Question: Question is: how to write convention that prevents deleting entity reference if it inherits from type 'Root'?
---
I'm using fluent nhibernate and it's auto mapping feature. Turned on cascading delete by default.
Everything was really cool until I finally hit case when I need to actually delete aggregate root that references another one.
I got roots 'User' and 'Application'. 'User' registers 'Applications'. If it's registered by mistake, there is small time gap in which 'User' with role 'Admin' can remove it (I'm kind a sure I won't ever need that data).
When 'User' removes 'Application', because of cascading delete, nhibernate removes 'User' itself (what an irony...).
---
I'm unsure how to specify SaveUpdate cascading for Application->User association only:

---
Does the trick:
'''
m.References(x=>x.RegisteredBy).Cascade.SaveUpdate(); //RegisteredBy.Type==User
'''
Additionally, told fnh where to look for overrides:
'''
var m=new AutoPersistenceModel(storeCfg);
m.UseOverridesFromAssembly(assembly);
'''
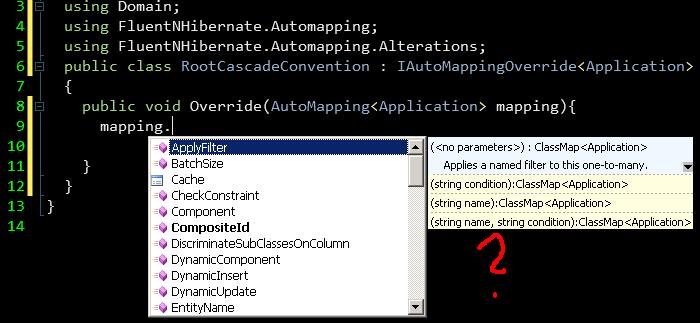
Answer: You can override behaviour of cascading for Application->User association. You need to set SaveUpdate() instead of all-delete-orphan.
To do this you will need to implement 'IAutomappingOverride<Application>'